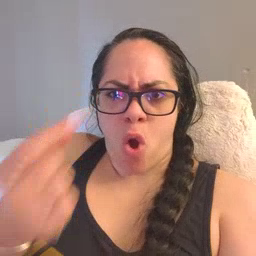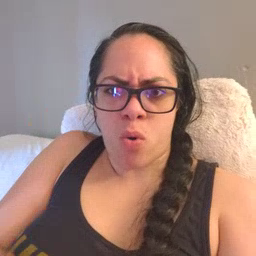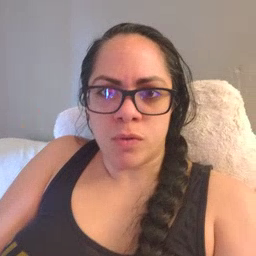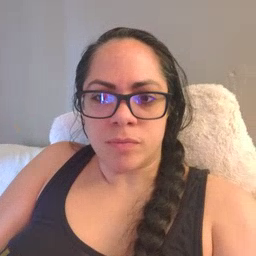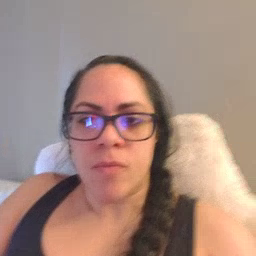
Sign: go